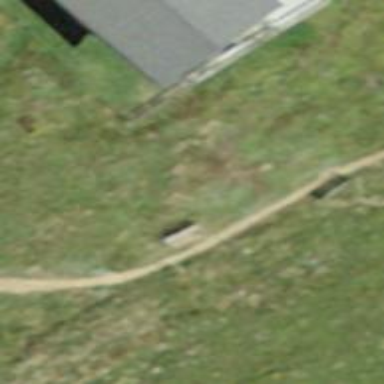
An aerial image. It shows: Bench.